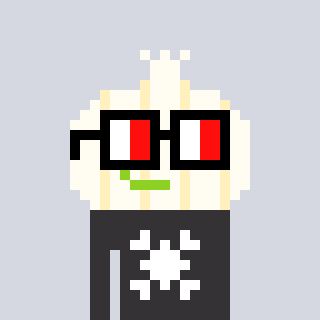
a pixel art character with square glasses with black frames and red eyes, a garlic-shaped head and a grayscale-colored body on a cool background